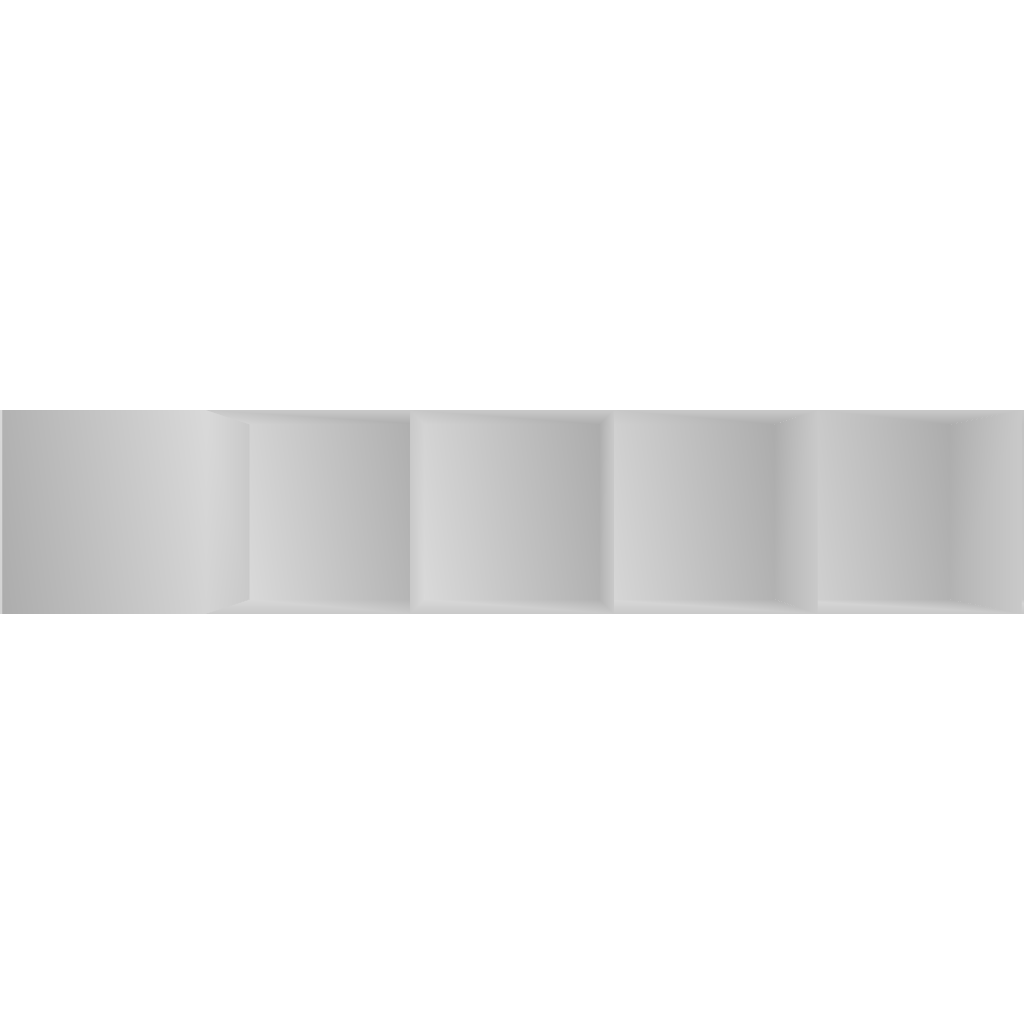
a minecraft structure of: Lake house bad low quality